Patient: sex M, age 57
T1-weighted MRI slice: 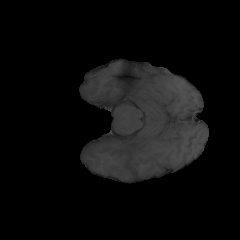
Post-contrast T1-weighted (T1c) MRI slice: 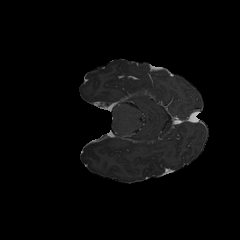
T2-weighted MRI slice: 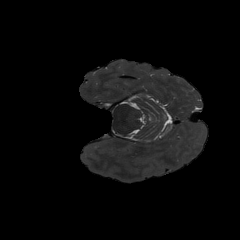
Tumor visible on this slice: no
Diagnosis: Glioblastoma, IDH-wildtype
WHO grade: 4